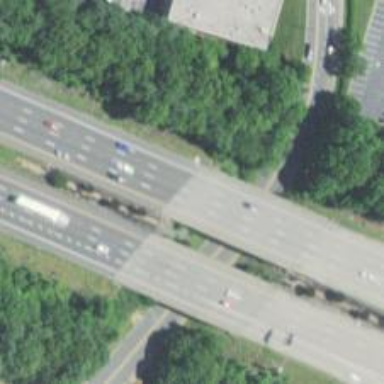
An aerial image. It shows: Bridge over motorway.